Question: I am trying to write a simple formula to count how many times a particular name appears in a column. I am using 'COUNTIF' as it is a pretty straight forward process but I cannot work out how to make it happen for a name in particular. This is the case:

The column named will display cells with one or more names, separated by commas in case there are more than one value. Putting "Young" as an example is easy to tell the 'COUNTIF' formula to give me the number representing how many times this word appears, either being the only value in cell or as a part of a cell with a longer string value by giving the formula the "" statement.
The problem comes when I want the formula to count how many times "Mature" appears in my column. I cannot work out the way to make it count only when it says "Mature" without also taking all the "Early_Mature" or "Semi_Mature"
I know this is easy for whoever knows the basics of Excel so I don't think there is need to give more details.
Thanks
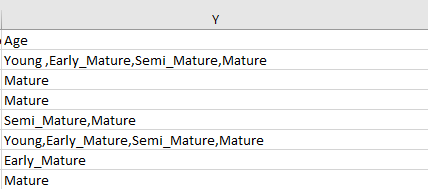
Answer: To get the number of occurrences of 'Mature' excluding those that have prefix you can use this array formula:
'''
=SUM(((LEN(A2:A7)-LEN(SUBSTITUTE(A2:A7,"Mature",""))) / LEN("Mature"))-((LEN(A2:A7)-LEN(SUBSTITUTE(A2:A7,"_Mature",""))) / LEN("_Mature")))
'''
Please take note that this formula is applied with + + .
Given that your range is in 'Y:Y' column, just change the range to one you need.